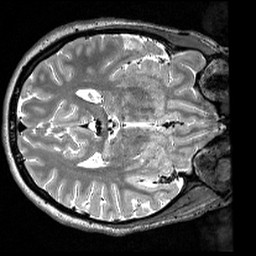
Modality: T2w
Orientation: axial
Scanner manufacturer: siemens
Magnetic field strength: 3 T
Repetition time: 3 s
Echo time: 0.418 s